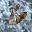
Label: 6